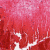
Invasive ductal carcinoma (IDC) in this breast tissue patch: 0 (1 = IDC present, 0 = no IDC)